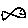
Label: fish